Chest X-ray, AP view. Patient: 22 years old, sex M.
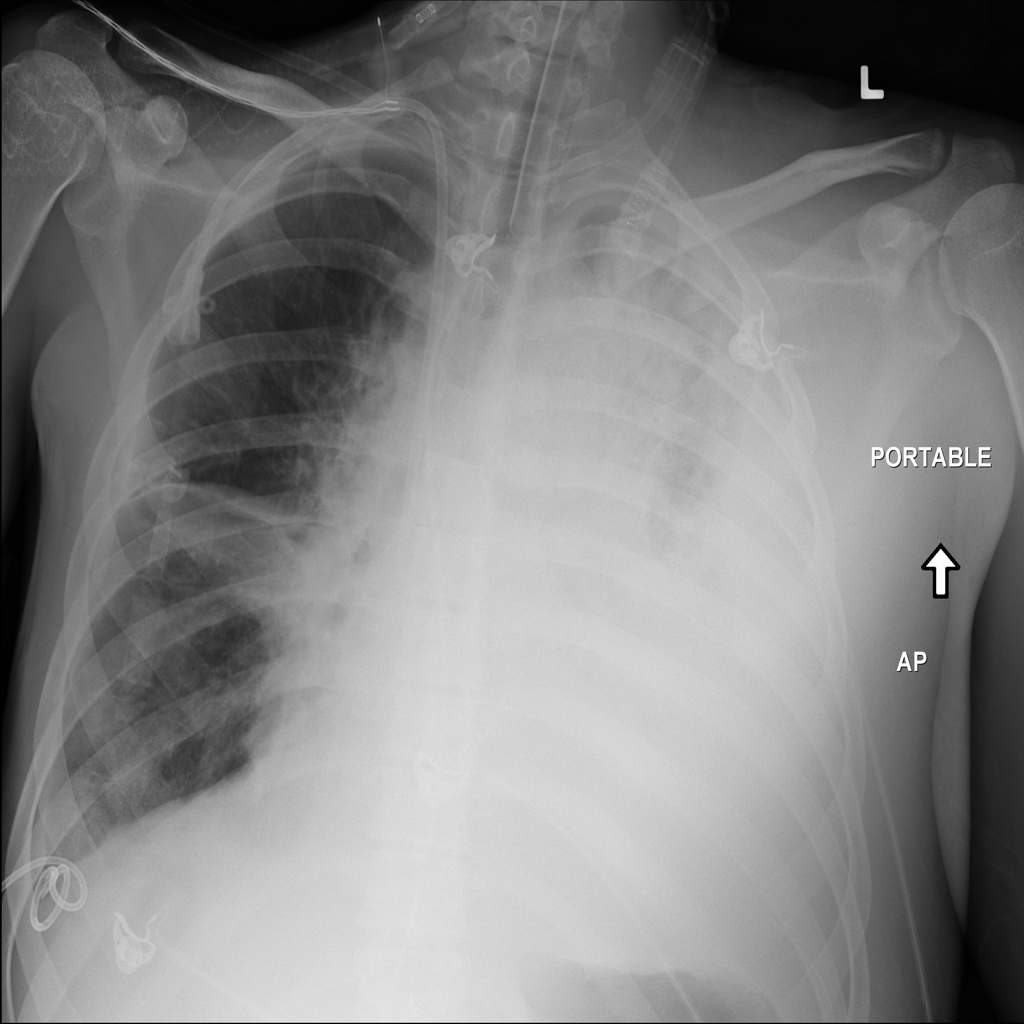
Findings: Effusion